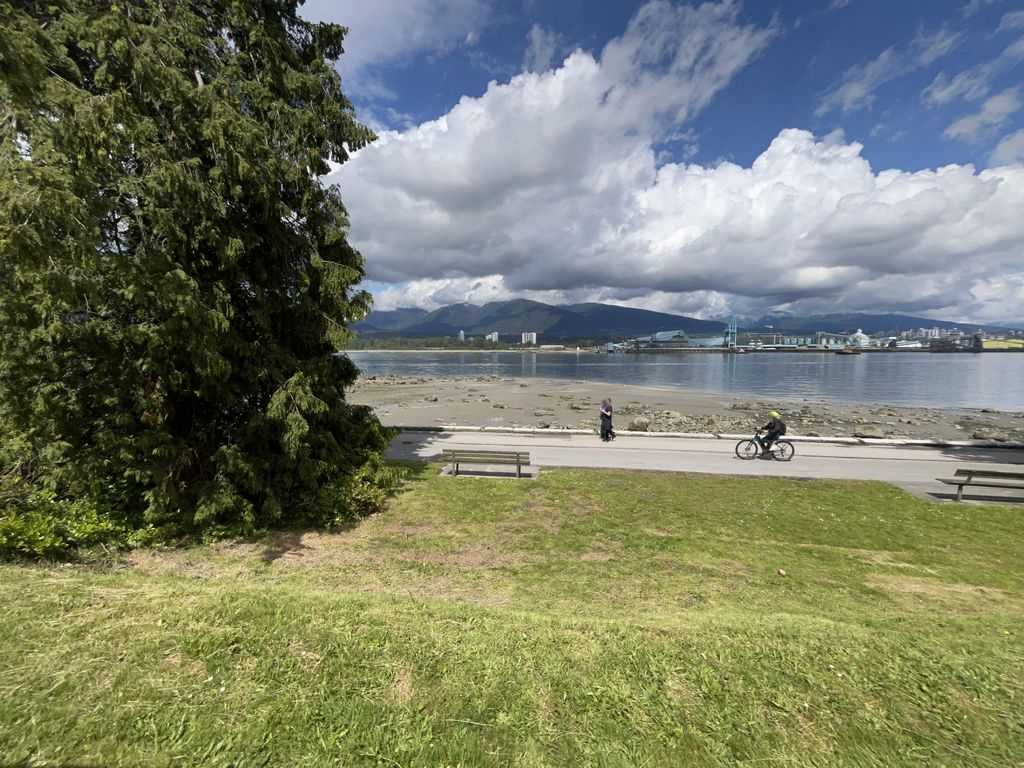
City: vancouver